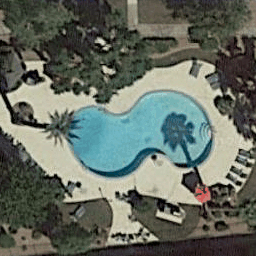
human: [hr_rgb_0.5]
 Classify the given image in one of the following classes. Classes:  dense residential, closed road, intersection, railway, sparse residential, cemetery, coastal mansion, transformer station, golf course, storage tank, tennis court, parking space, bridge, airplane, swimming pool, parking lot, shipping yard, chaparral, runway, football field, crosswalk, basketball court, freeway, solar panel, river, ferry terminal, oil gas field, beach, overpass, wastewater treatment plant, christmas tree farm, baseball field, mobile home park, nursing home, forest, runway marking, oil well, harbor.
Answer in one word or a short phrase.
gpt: swimming pool